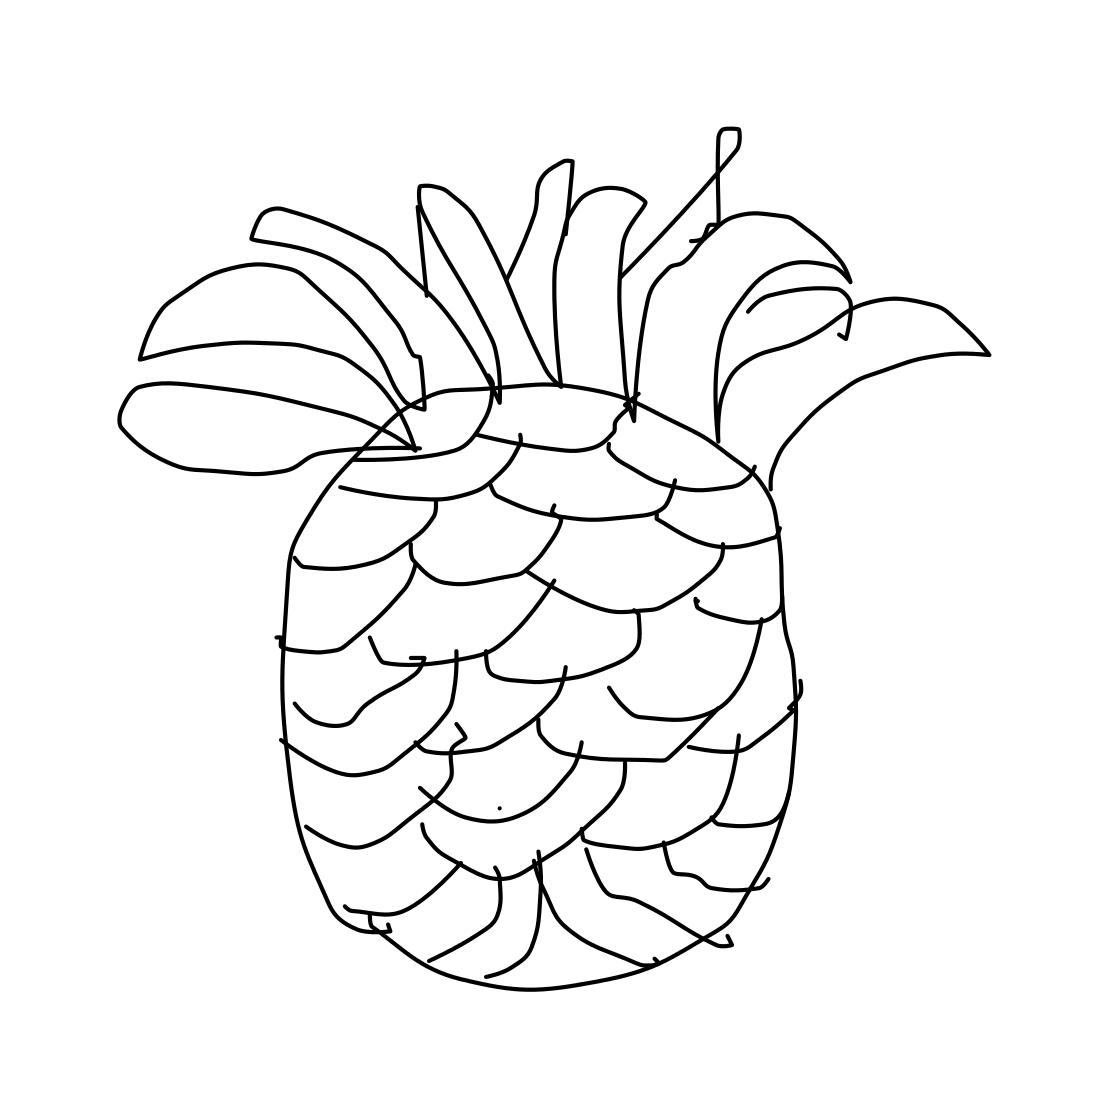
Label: pineapple